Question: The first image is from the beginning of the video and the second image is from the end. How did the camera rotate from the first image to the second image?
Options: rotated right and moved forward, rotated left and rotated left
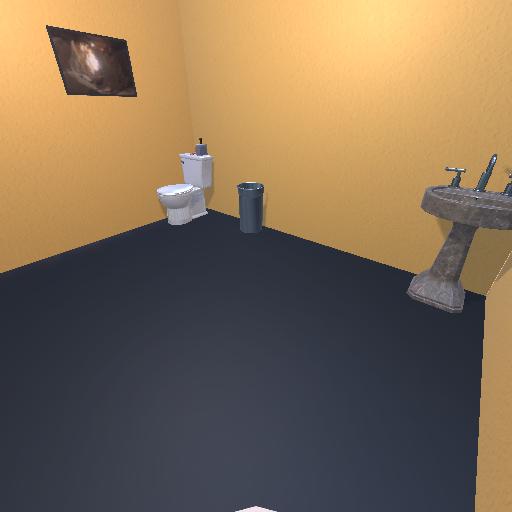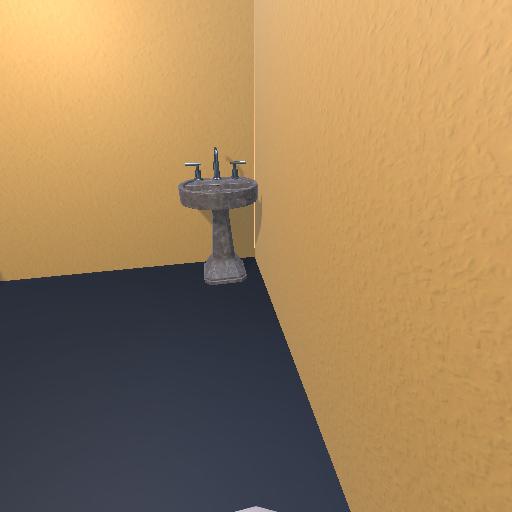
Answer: rotated right and moved forward